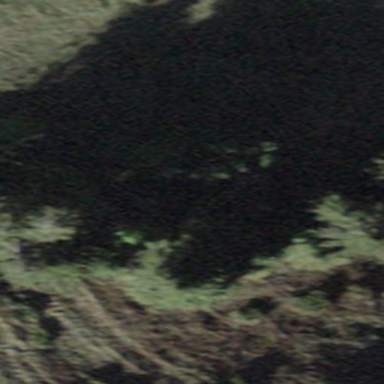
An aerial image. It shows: Forest area.